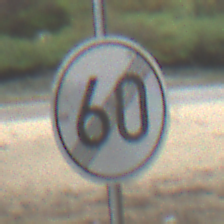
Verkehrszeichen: EndeGeschwindigkeit60
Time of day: Midday
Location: Roofed (Beach)
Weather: Overcast
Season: NotSpecified
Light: Natural